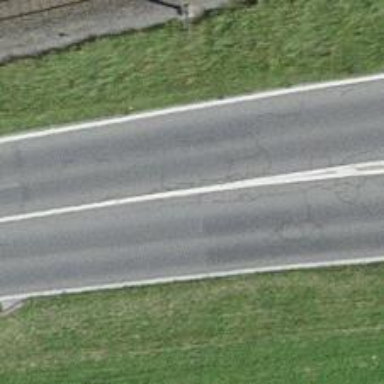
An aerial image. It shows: Primary road with asphalt surface.